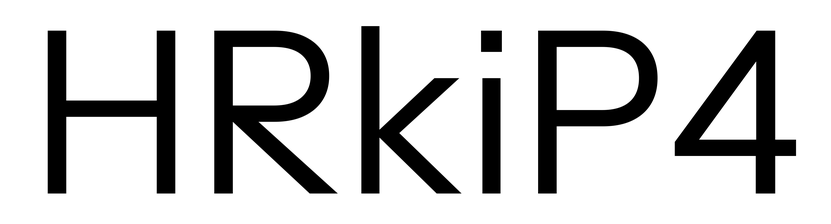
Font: InstrumentSans_Regular